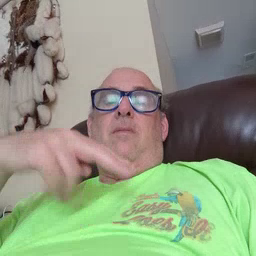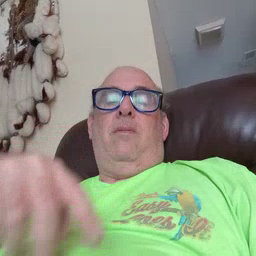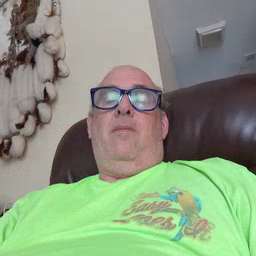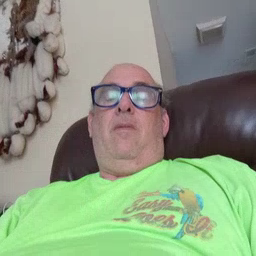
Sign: dance